Question: I have the below value, in A1. When i drag down this should increment in such a way as shown below. B should increment first, keeping C constant. Once B reaches maximum value, which is 2, then C should increment. The maximum value for C actually depends on the row number, rownumber divided by 2 or rownumber divided by 2 rounded to next integer.

We are trying to use excel fucctionalities to generate such a series of pattern for the some use.
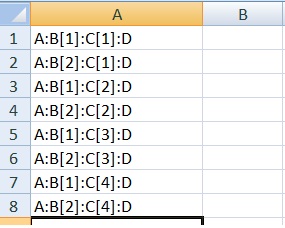
Answer: '''
="A:B[" & MOD(ROW(A1)+1,2)+1 & "]:C[" & ROUNDUP(ROW(A1)/2,0) & "]:D"
'''
If you have a lot of these, you can save some calculations by having two slightly different formulas in the first two rows, and then you can copy and paste both of them together over many rows:
'''
="A:B[1]:C[" & ROW(A2)/2 & "]:D"
="A:B[2]:C[" & ROW(A2)/2 & "]:D"
'''